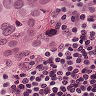
Metastatic tissue present: yes